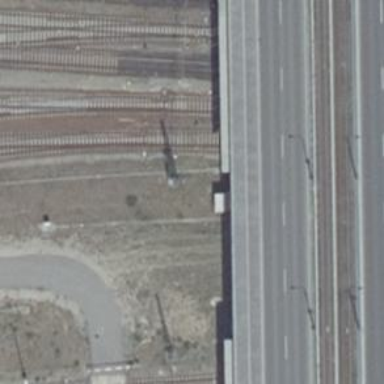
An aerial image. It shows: Railway signal.